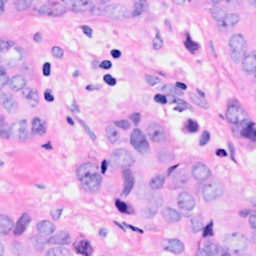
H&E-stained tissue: Breast